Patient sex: F
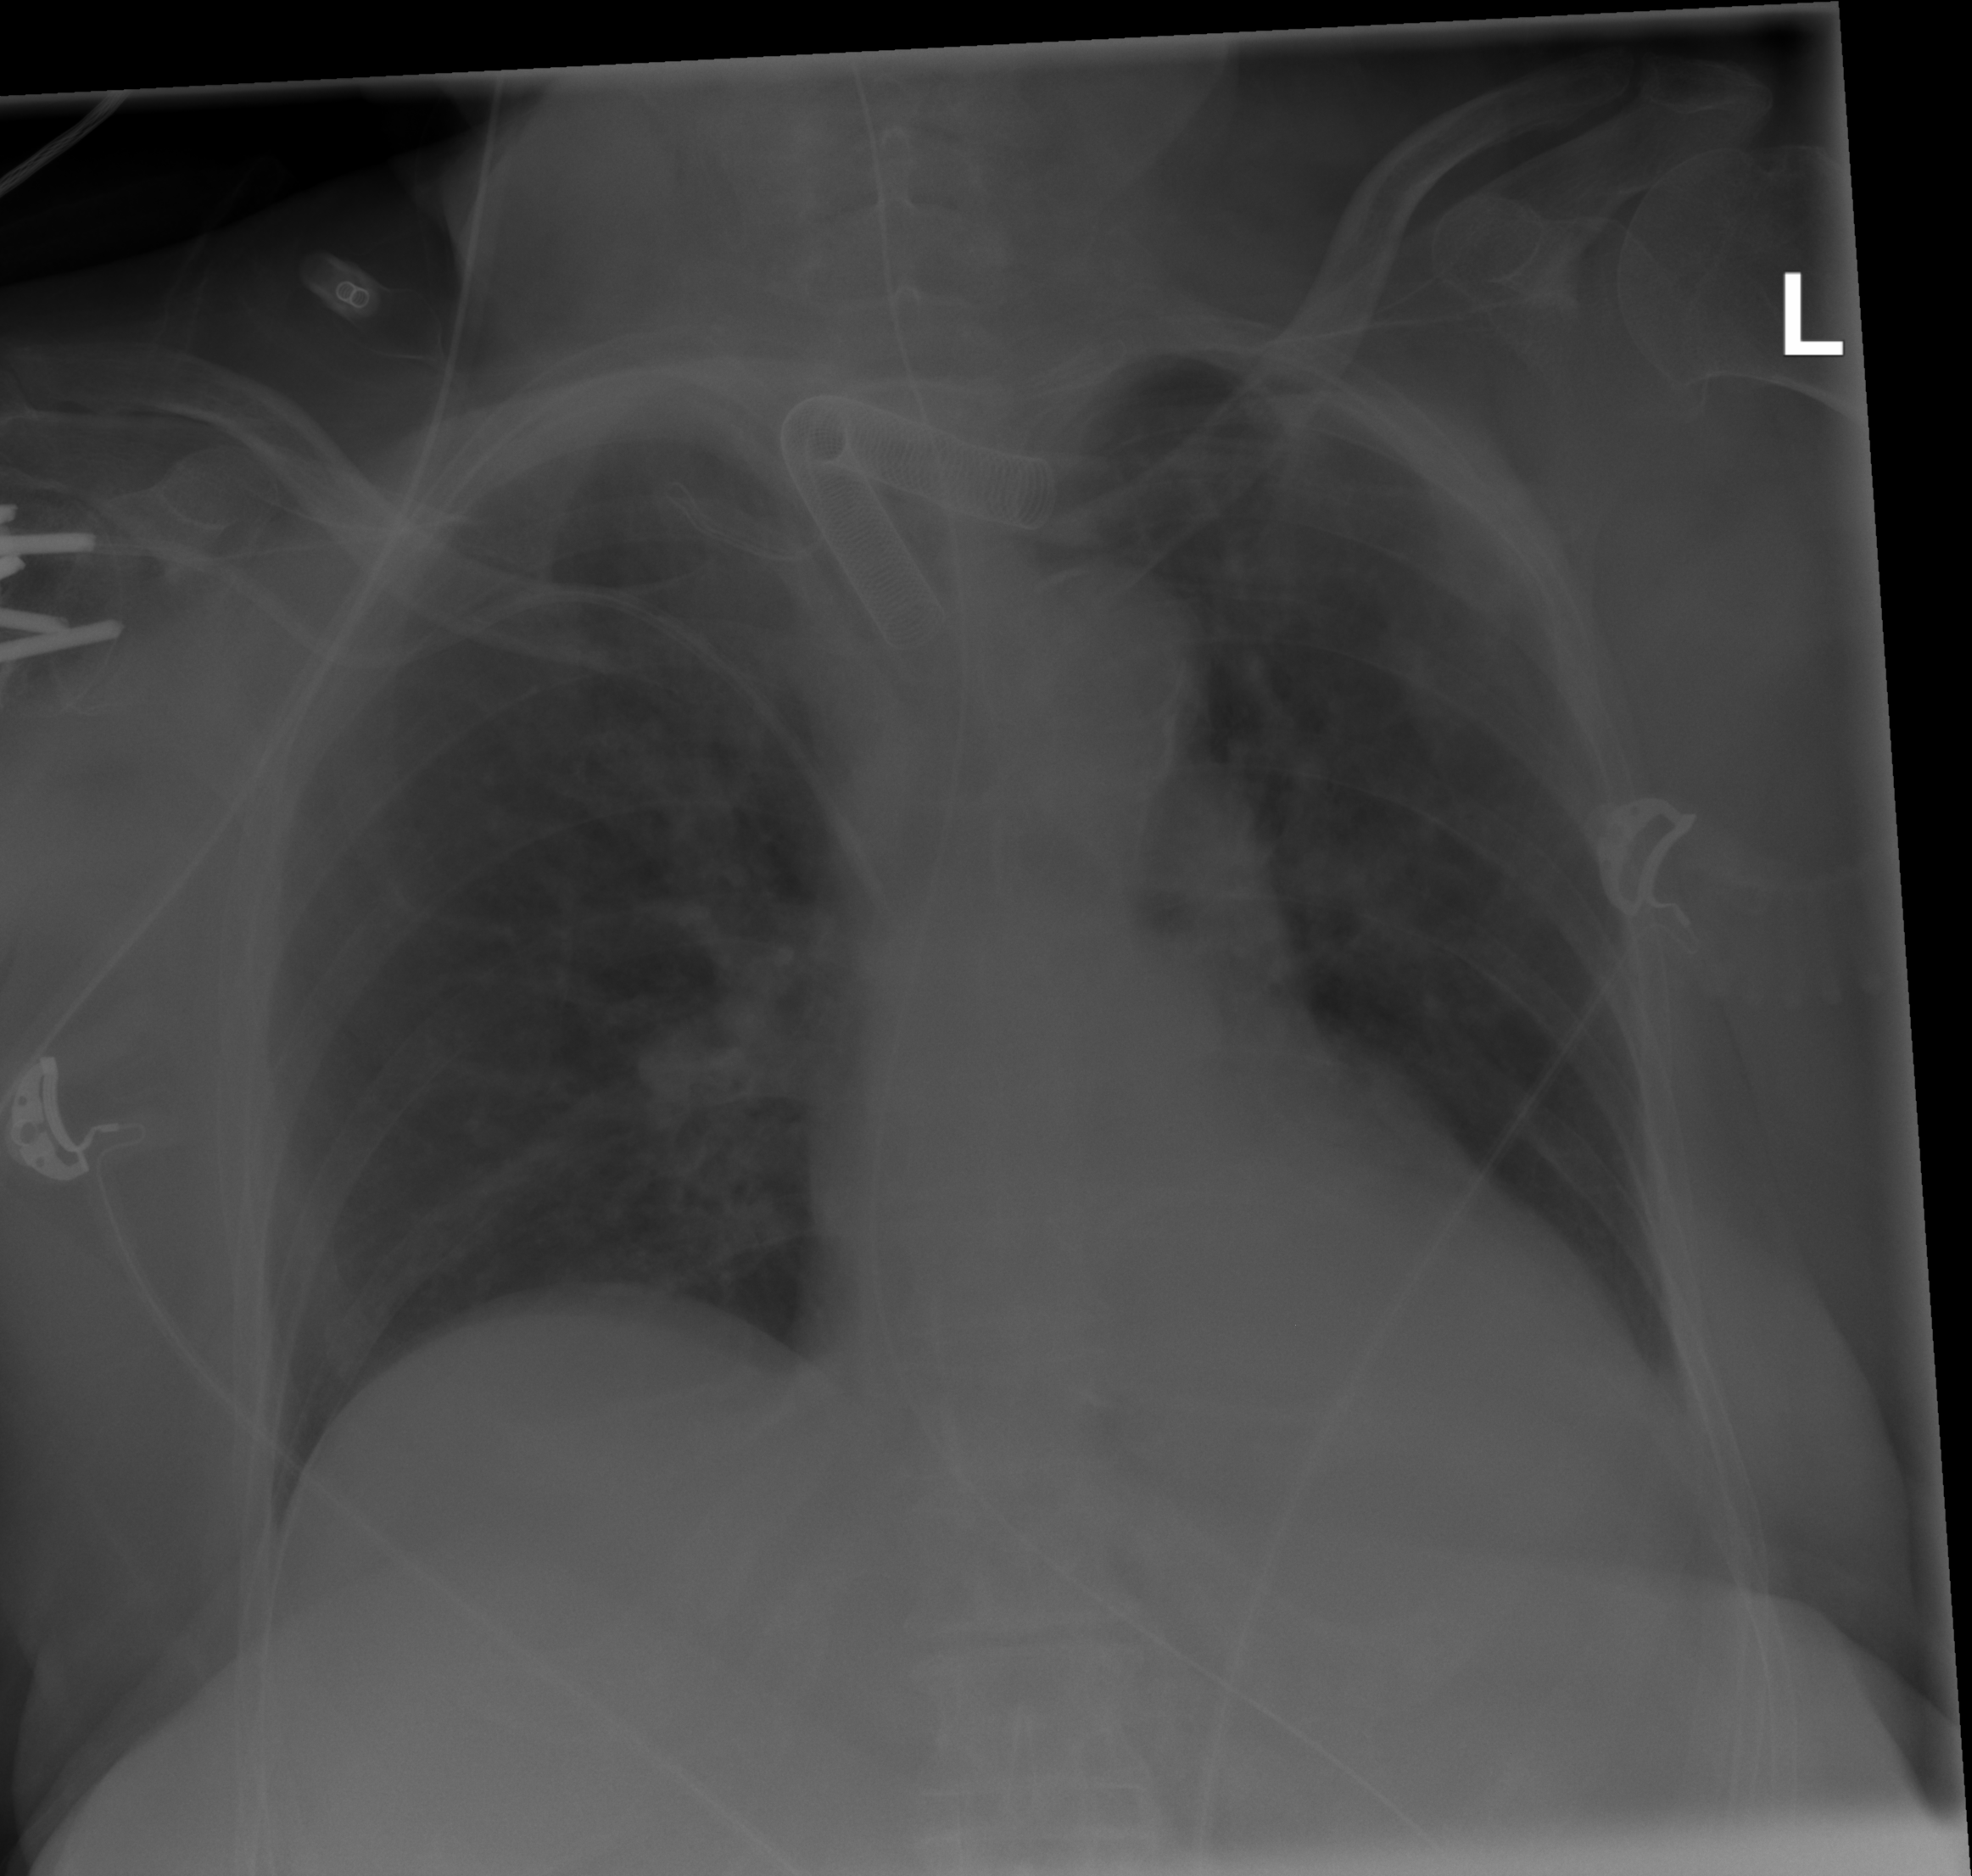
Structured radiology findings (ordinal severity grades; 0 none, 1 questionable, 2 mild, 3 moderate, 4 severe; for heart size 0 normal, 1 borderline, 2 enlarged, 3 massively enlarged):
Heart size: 2
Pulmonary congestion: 2
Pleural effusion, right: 0
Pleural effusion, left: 2
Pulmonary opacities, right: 2
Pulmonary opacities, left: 0
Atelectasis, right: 0
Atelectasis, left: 2